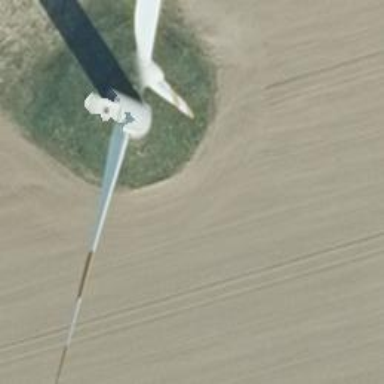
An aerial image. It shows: Wind power generator.